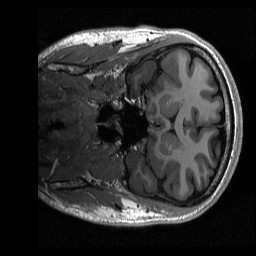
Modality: T1w
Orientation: coronal
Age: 25
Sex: male
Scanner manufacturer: siemens
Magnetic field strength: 3 T
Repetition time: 2.3 s
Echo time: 0.00298 s